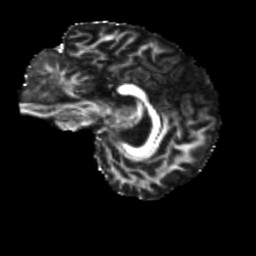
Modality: FA
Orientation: sagittal
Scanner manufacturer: siemens
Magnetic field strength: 3 T
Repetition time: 4 s
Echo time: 0.0594 s